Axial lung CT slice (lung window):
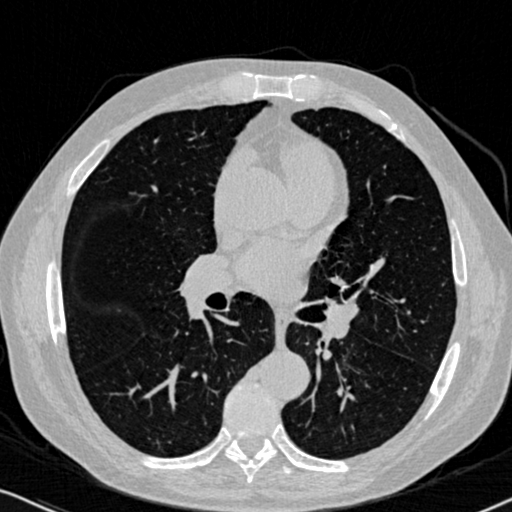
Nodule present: no